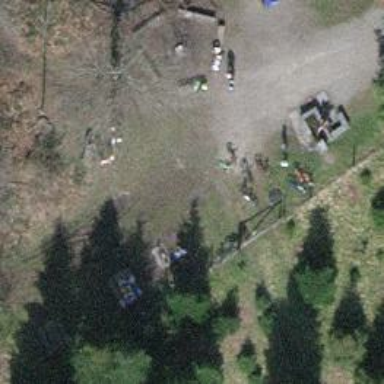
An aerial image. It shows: BBQ amenity.